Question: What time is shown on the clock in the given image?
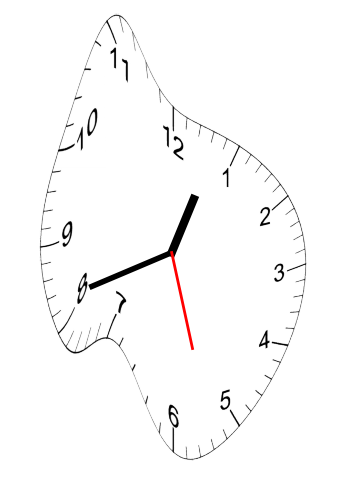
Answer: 12:41:27